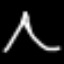
Label: The Eiffel Tower